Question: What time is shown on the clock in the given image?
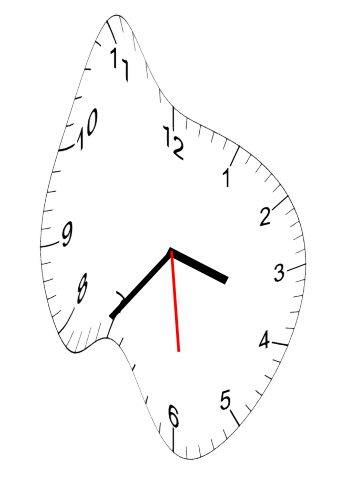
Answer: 03:36:29